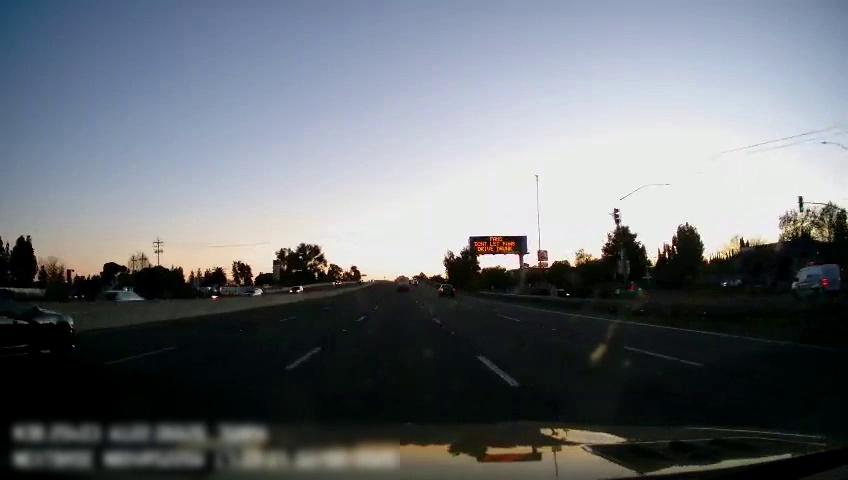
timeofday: Day
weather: Sunny
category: Drivable Space
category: Drivable Space
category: Vehicles | Van
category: Vehicles | Truck
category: Vehicles | Van
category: Vehicles | Car
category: Vehicles | Car
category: Vehicles | SUV
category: Vehicles | SUV
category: Vehicles | Car
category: Lanes | Current Lane
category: Lanes | Alternate Lane
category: Lanes | Alternate Lane
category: Lanes | Current Lane
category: Lanes | Alternate Lane
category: Lanes | Alternate Lane
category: Traffic | Lights
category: Traffic | Signs